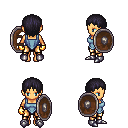
a pixel art fantasy rpg character, female body template, human, tanned skin, blue vest, gold greaves, raven plain hairstyle, gold gloves, metal boots, shield, four views (front, back, left, right), 2x2 character sprite sheet, small pixel art, hard edges, no anti-aliasing